Field crop: maize
Growth stage: 2
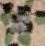
Species: chenopodium